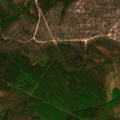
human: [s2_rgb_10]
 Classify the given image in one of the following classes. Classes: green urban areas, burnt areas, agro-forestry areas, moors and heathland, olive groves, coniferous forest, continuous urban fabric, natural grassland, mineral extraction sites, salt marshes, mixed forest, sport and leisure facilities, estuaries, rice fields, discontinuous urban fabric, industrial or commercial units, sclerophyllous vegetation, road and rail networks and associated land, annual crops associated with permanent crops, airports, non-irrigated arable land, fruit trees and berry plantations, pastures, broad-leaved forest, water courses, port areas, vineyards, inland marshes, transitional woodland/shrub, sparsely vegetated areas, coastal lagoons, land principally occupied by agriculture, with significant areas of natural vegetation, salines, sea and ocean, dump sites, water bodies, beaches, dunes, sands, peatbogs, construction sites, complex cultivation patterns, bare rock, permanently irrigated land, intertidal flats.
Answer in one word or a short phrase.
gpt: coniferous forest, mixed forest, transitional woodland/shrub